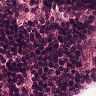
Metastatic tissue present: no